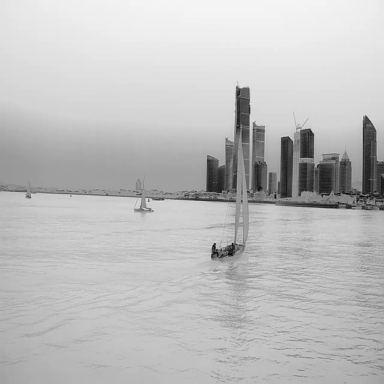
There are three sailboats in the infrared image.